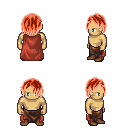
a pixel art fantasy rpg character, male body template, human, tanned skin, maroon cape, robe skirt, red bangs hairstyle, brown shoes, four views (front, back, left, right), 2x2 character sprite sheet, small pixel art, hard edges, no anti-aliasing